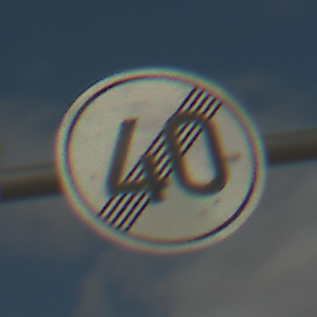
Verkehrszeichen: EndeGeschwindigkeit40
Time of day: MorningAfternoon
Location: Outdoor (RoadRail)
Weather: PartlyCloudy
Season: NotSpecified
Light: Natural